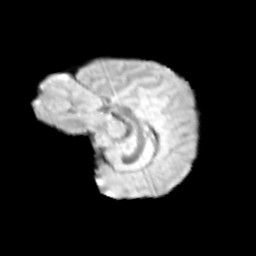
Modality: T2w
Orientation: sagittal
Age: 10
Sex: female
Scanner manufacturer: siemens
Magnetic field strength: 3 T
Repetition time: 3.8 s
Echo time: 0.07 s